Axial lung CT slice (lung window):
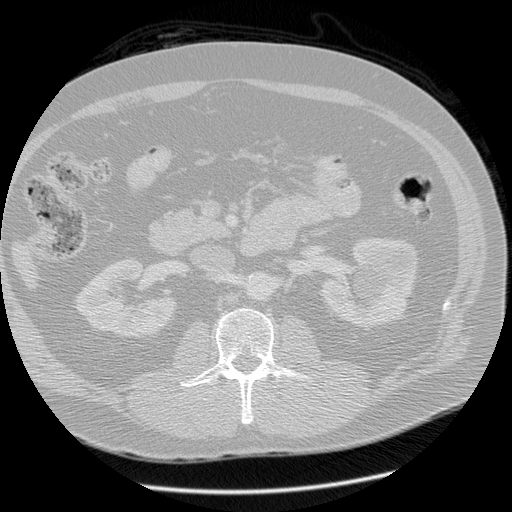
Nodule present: no